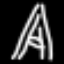
Label: The Eiffel Tower